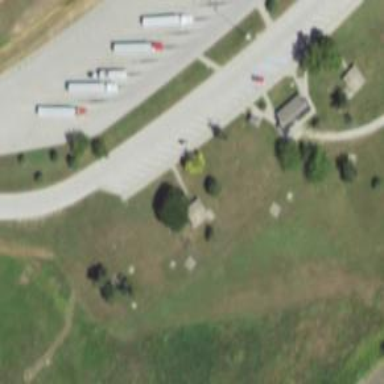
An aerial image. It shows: Rest area along the road.